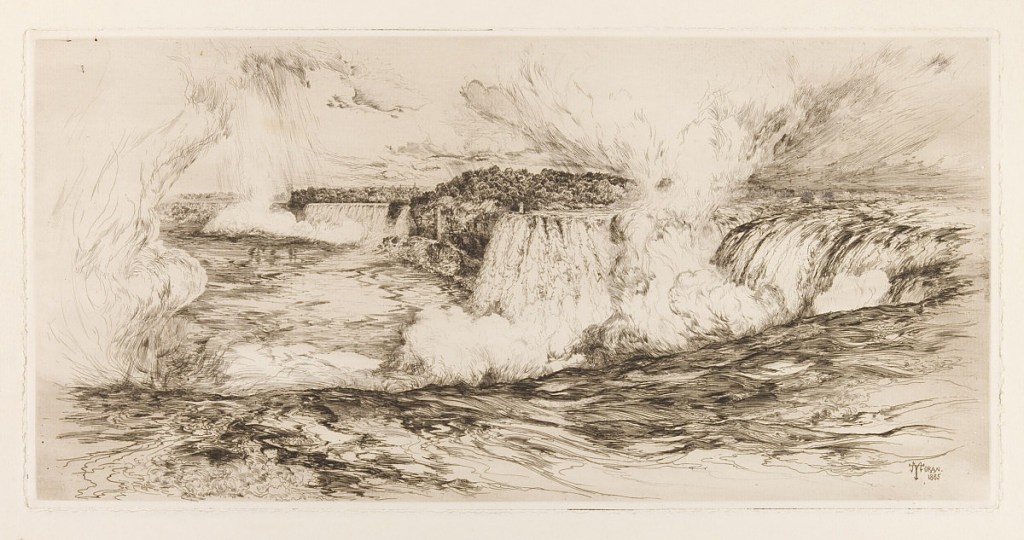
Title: Niagara Falls from the Canadian Side
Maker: Thomas Moran, American, b. Britain, 1837–1926
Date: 1885
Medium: Etching in black ink on wove paper
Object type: Print
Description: View of Niagara Falls from the Canadian side, with the American Falls in the background and the Horseshoe Falls at right.